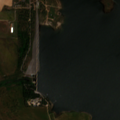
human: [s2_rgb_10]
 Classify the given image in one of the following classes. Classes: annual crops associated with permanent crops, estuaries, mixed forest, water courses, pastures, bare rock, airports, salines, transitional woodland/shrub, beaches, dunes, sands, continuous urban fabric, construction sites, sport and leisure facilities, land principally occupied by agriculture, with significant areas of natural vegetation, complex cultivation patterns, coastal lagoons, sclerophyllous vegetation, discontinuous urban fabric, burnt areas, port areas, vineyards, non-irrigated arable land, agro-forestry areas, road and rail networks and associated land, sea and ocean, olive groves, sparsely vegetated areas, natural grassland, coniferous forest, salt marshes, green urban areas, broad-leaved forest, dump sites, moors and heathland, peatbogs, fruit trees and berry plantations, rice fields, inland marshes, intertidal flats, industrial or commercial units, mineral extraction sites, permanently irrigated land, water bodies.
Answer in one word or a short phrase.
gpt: continuous urban fabric